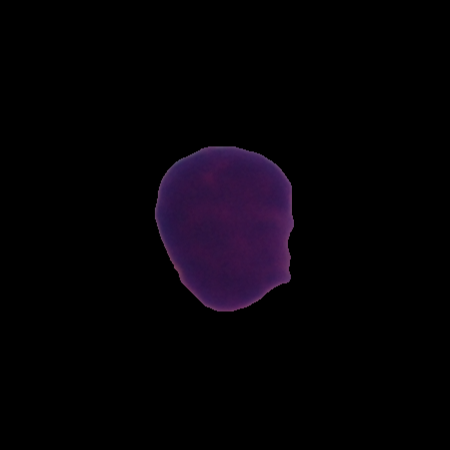
Label: healthy